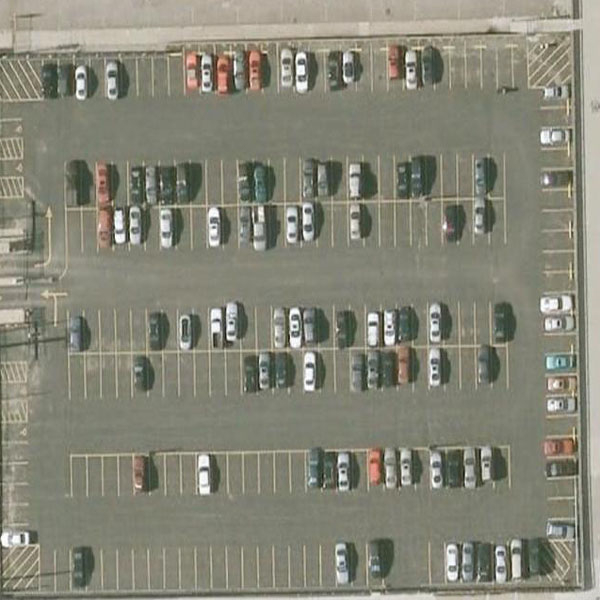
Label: Parking